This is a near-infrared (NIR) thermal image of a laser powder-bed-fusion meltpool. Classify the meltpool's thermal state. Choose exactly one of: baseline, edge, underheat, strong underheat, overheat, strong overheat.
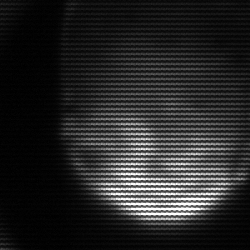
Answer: edge